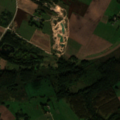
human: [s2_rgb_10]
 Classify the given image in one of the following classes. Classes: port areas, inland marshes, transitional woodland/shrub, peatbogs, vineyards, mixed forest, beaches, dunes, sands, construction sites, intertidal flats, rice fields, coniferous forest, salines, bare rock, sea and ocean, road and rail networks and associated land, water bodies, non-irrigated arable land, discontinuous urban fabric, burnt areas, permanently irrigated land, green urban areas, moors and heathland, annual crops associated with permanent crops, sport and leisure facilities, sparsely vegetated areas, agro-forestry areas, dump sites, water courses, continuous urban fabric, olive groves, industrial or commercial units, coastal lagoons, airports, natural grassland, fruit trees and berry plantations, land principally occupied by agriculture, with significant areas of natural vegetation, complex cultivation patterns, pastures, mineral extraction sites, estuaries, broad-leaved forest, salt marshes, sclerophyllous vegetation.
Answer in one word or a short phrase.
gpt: non-irrigated arable land, pastures, complex cultivation patterns, land principally occupied by agriculture, with significant areas of natural vegetation, broad-leaved forest